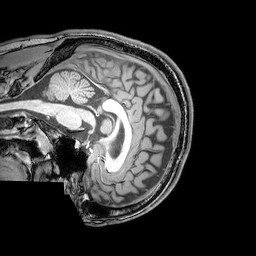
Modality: T1w
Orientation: sagittal
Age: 24
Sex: male
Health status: healthy
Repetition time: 0.081 s
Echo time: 0.037 s